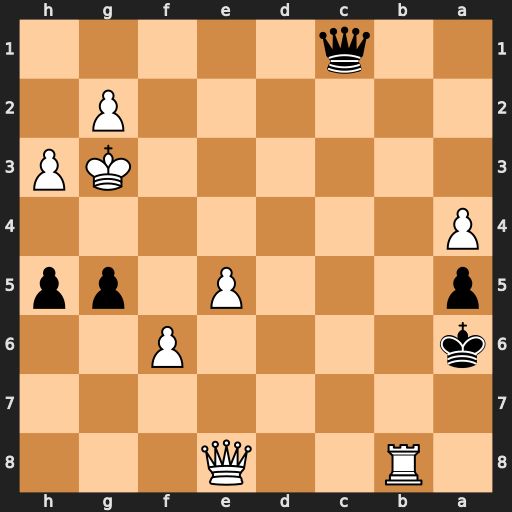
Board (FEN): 1R2Q3/8/k4P2/p3P1pp/P7/6KP/6P1/2q5
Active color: b
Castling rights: -
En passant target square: -
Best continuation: Qf4#